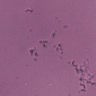
Metastatic tissue present: no